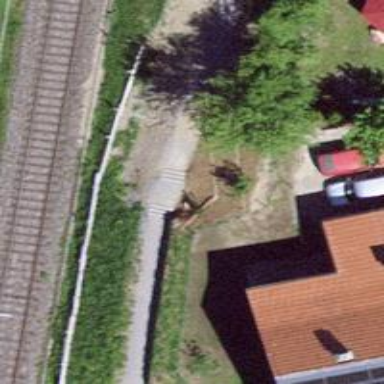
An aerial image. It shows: Road with steps.